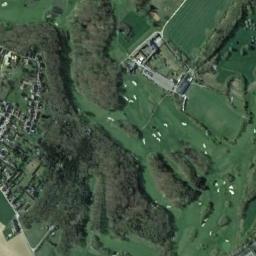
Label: golf_course